Interaction volume radius: 5 \u00c5
Interaction volume height: 25 \u00c5
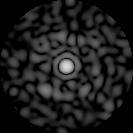
Disorder parameter: 0.869